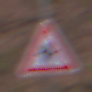
Verkehrszeichen: Vorfahrt
Umgebung: Outdoor, Nature
Tageszeit: Midday
Wetter: Overcast
Licht: Natural
Jahreszeit: Autumn
Kontrast: LowContrast